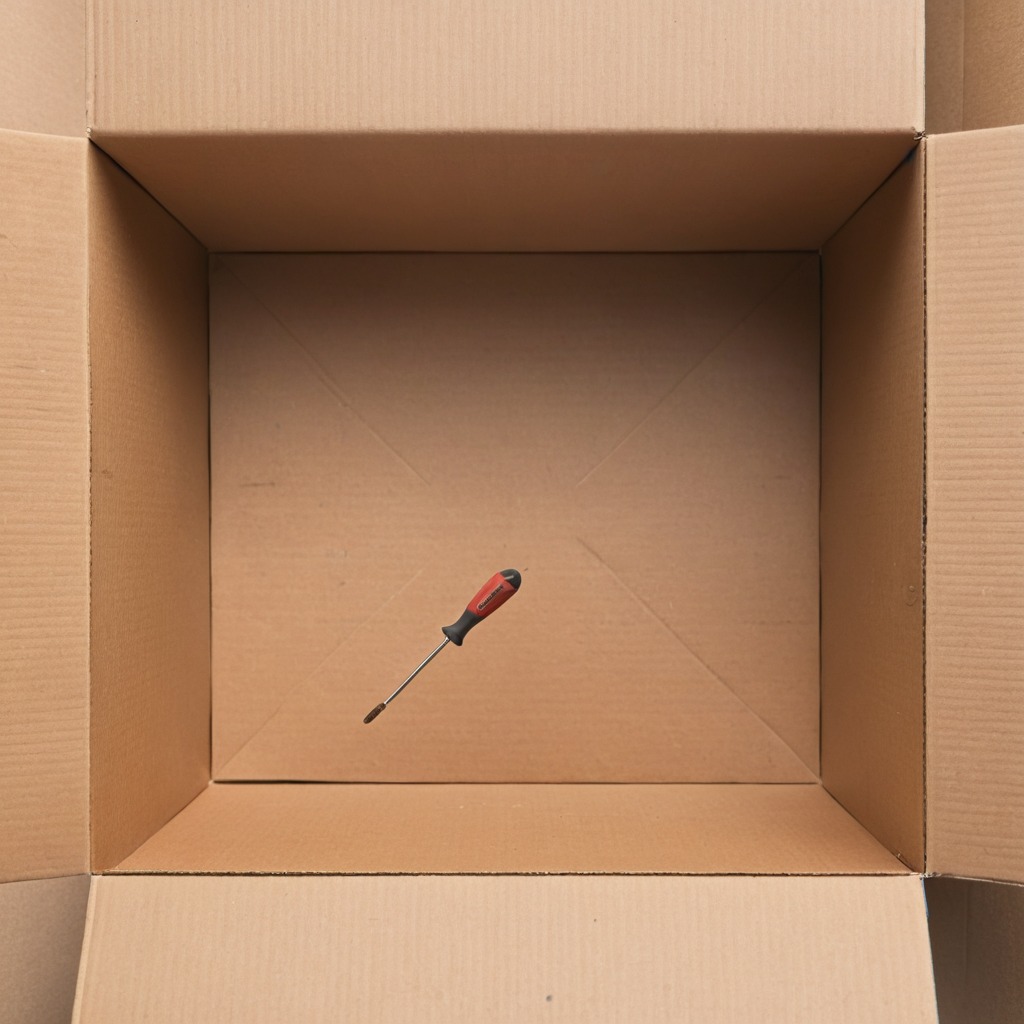
A screwdriver lies on a clean dry cardboard box surface in an outdoor workshop during daytime bright natural light soft shadows slightly creased but